Interaction volume radius: 5 \u00c5
Interaction volume height: 30 \u00c5
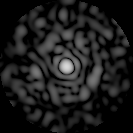
Disorder parameter: 0.8487